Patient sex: M
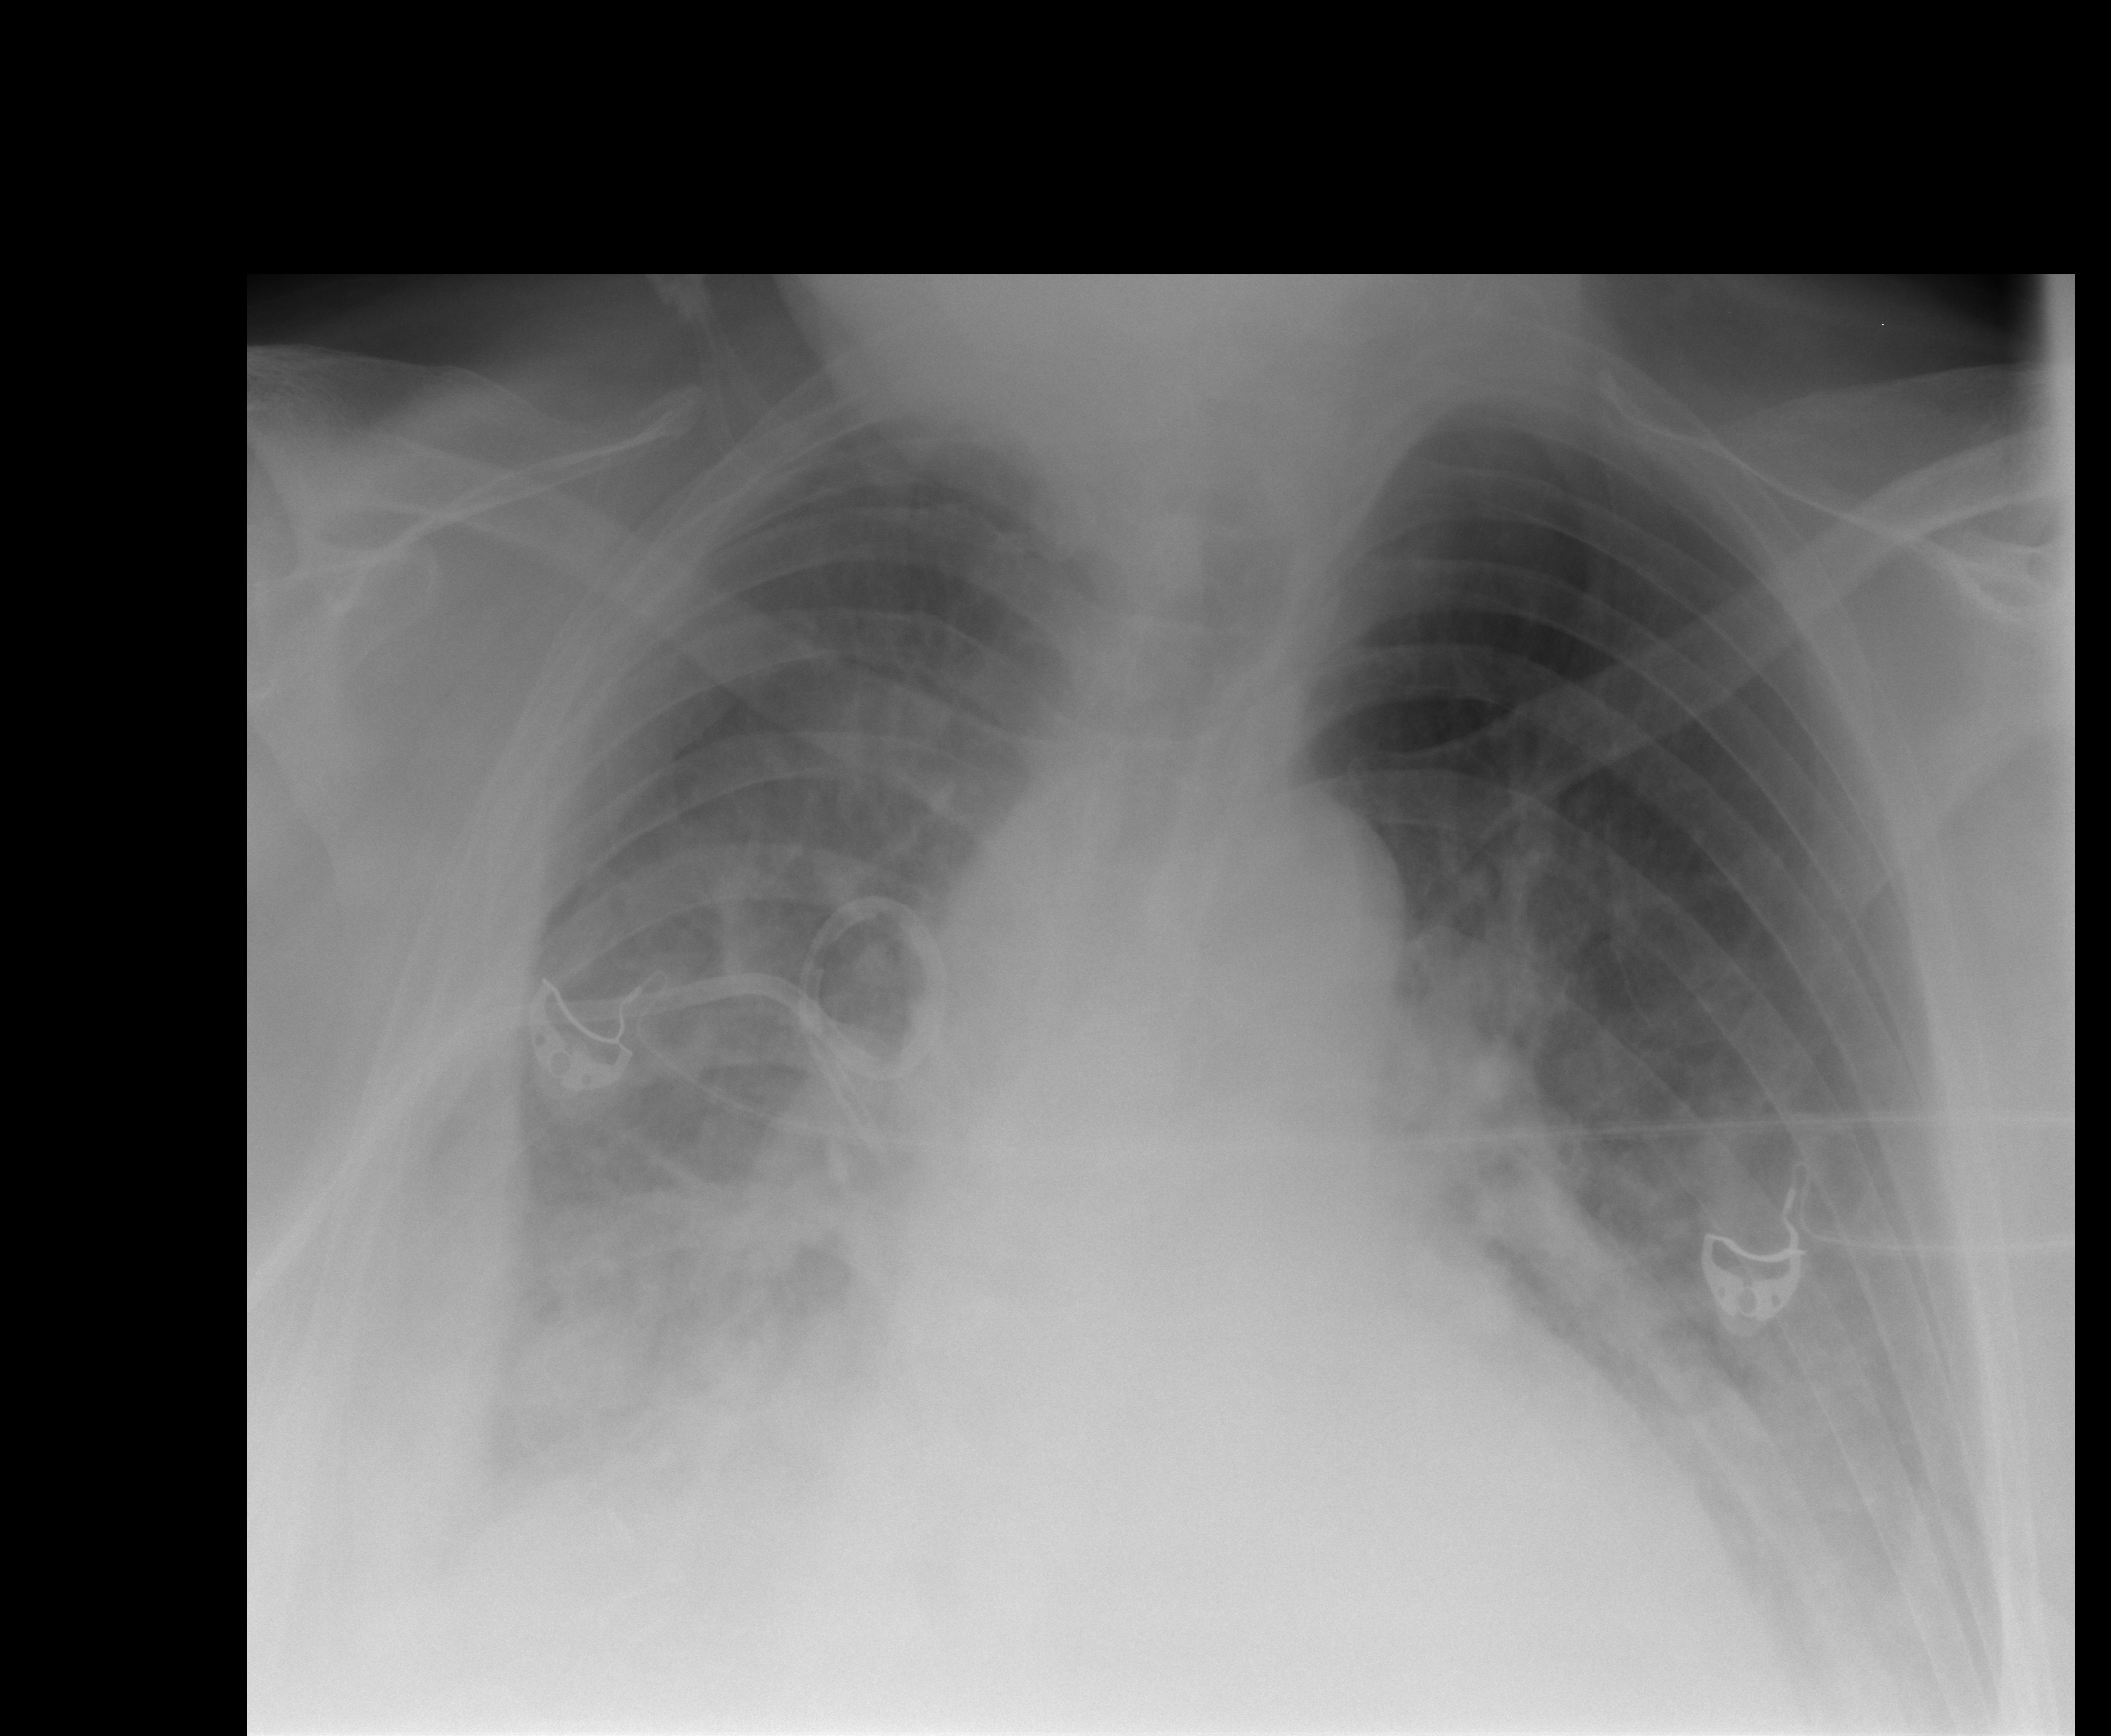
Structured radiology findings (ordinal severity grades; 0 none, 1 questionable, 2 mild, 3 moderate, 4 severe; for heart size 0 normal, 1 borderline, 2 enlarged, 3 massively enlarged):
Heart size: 1
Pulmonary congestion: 2
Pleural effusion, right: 2
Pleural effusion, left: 2
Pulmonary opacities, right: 2
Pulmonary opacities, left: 2
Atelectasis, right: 2
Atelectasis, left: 2